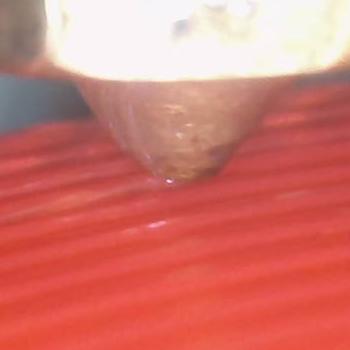
Flow rate: 42%